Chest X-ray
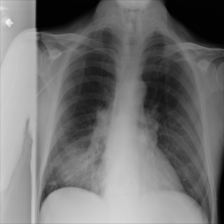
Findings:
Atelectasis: negative
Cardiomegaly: negative
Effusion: negative
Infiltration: negative
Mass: negative
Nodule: negative
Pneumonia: negative
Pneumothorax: negative
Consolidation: negative
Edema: negative
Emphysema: negative
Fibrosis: negative
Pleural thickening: negative
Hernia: negative